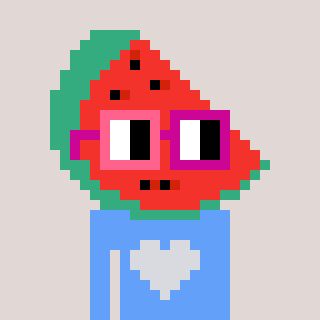
a pixel art character with square pink and red glasses, a watermelon-shaped head and a blue-colored body on a warm background